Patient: sex M, age 74
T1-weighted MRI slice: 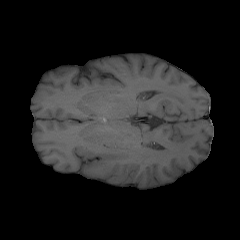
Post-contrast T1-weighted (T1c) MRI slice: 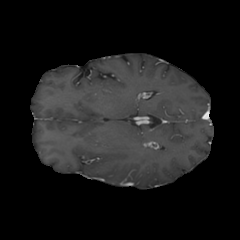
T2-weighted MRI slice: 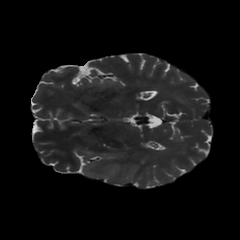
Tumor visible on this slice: yes
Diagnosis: Astrocytoma, IDH-wildtype
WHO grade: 3